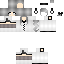
A female skeleton skin with pale skin, wearing blonde helmet dressed in a black robe top and black pants, featuring a closed mouth.